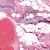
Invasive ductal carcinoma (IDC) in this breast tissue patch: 0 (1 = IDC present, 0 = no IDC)